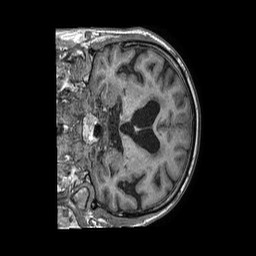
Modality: T1w
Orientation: coronal
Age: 64
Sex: male
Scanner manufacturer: philips
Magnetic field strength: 1.5 T
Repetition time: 0.007619 s
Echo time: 0.003464 s